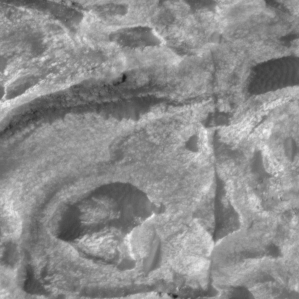
Label: non_frost